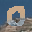
Label: 0